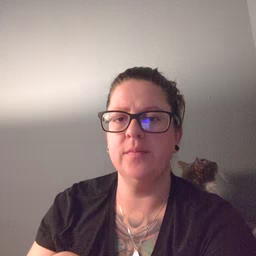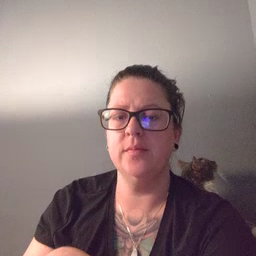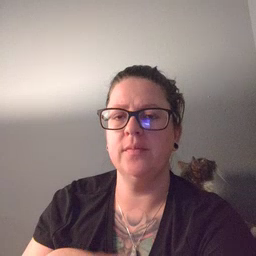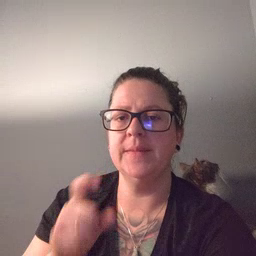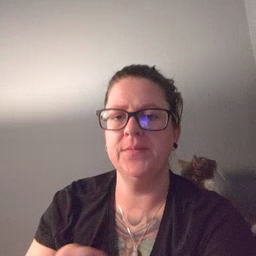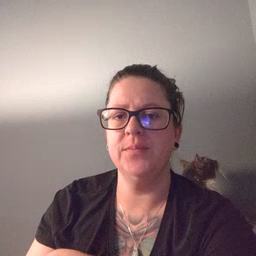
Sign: gift